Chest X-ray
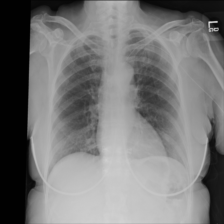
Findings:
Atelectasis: negative
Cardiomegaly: negative
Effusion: negative
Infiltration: negative
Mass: negative
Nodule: negative
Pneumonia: negative
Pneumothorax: negative
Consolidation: negative
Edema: negative
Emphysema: negative
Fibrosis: negative
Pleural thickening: negative
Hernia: negative